RGB frame:
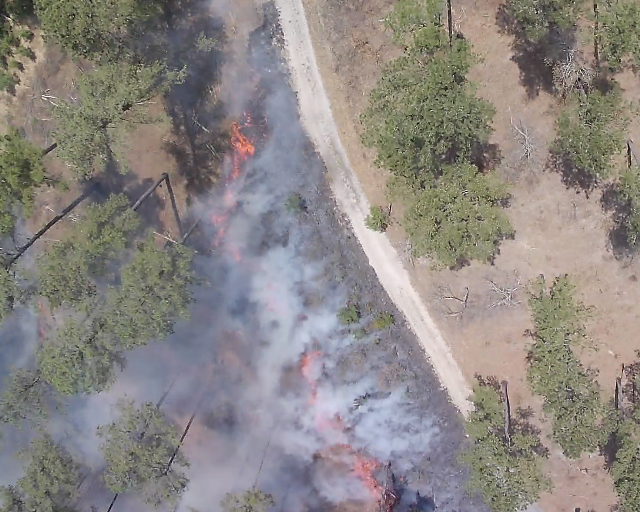
Thermal frame:
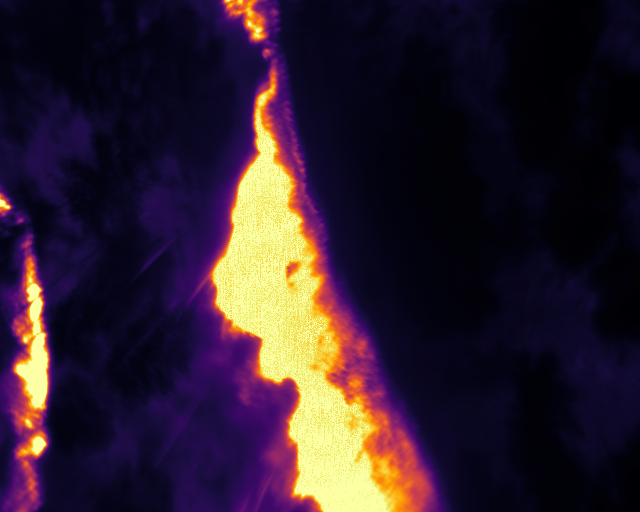
Captured: 2026-02-26 02:32:18
Pixels at or above 80 °C: 49964 (fraction of frame: 0.1525)